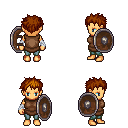
a pixel art fantasy rpg character, female body template, human, tanned skin, brown tunic, teal pants, brunette bedhead hairstyle, white cloth bandages, shield, four views (front, back, left, right), 2x2 character sprite sheet, small pixel art, hard edges, no anti-aliasing